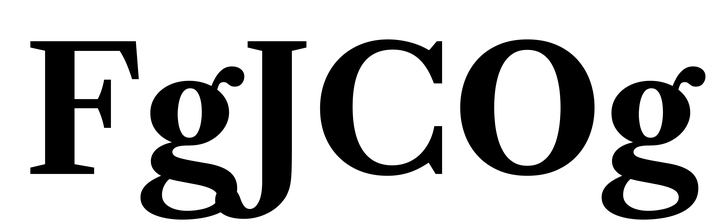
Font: LibreCaslonText_Bold